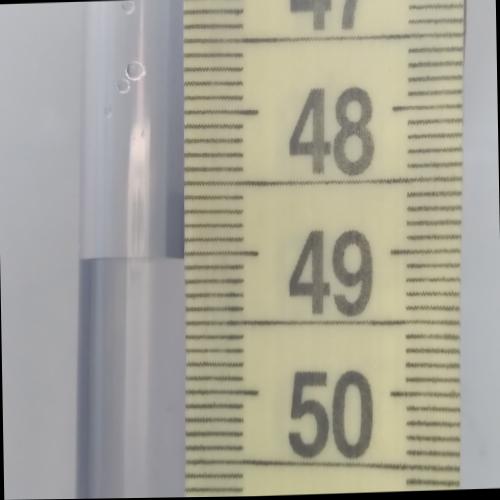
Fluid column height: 49.0 cm